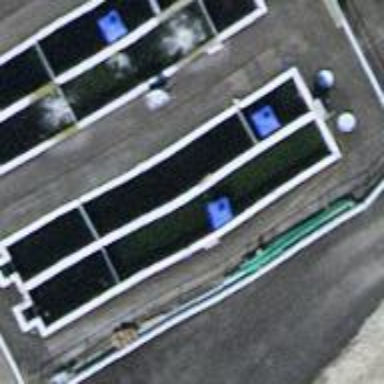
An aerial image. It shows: Basin used for fish farming.